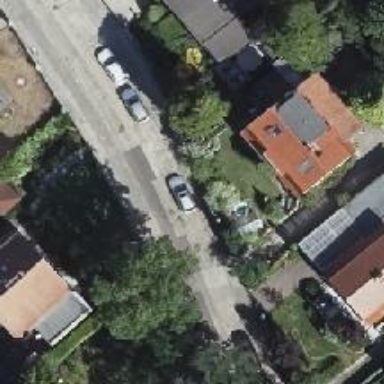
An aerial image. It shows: Residential road with concrete plate sidewalks on both sides.